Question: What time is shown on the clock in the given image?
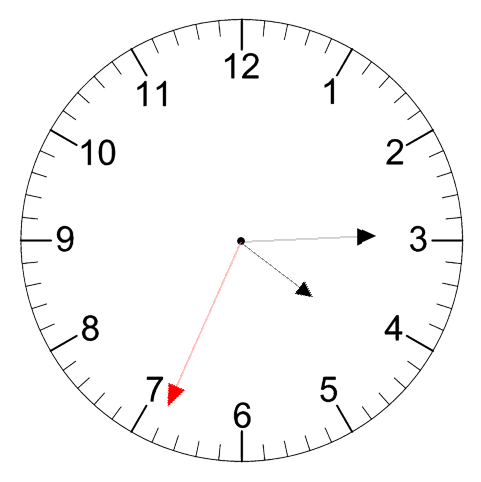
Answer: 04:14:34